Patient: sex F, age 67
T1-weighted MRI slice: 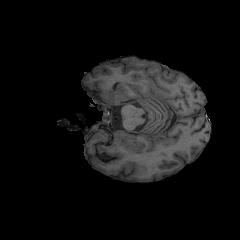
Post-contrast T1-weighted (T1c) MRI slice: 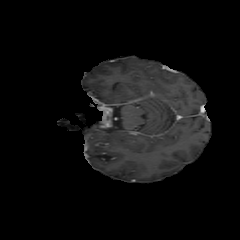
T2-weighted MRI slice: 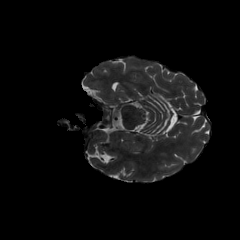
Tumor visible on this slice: no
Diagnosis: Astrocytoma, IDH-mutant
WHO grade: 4